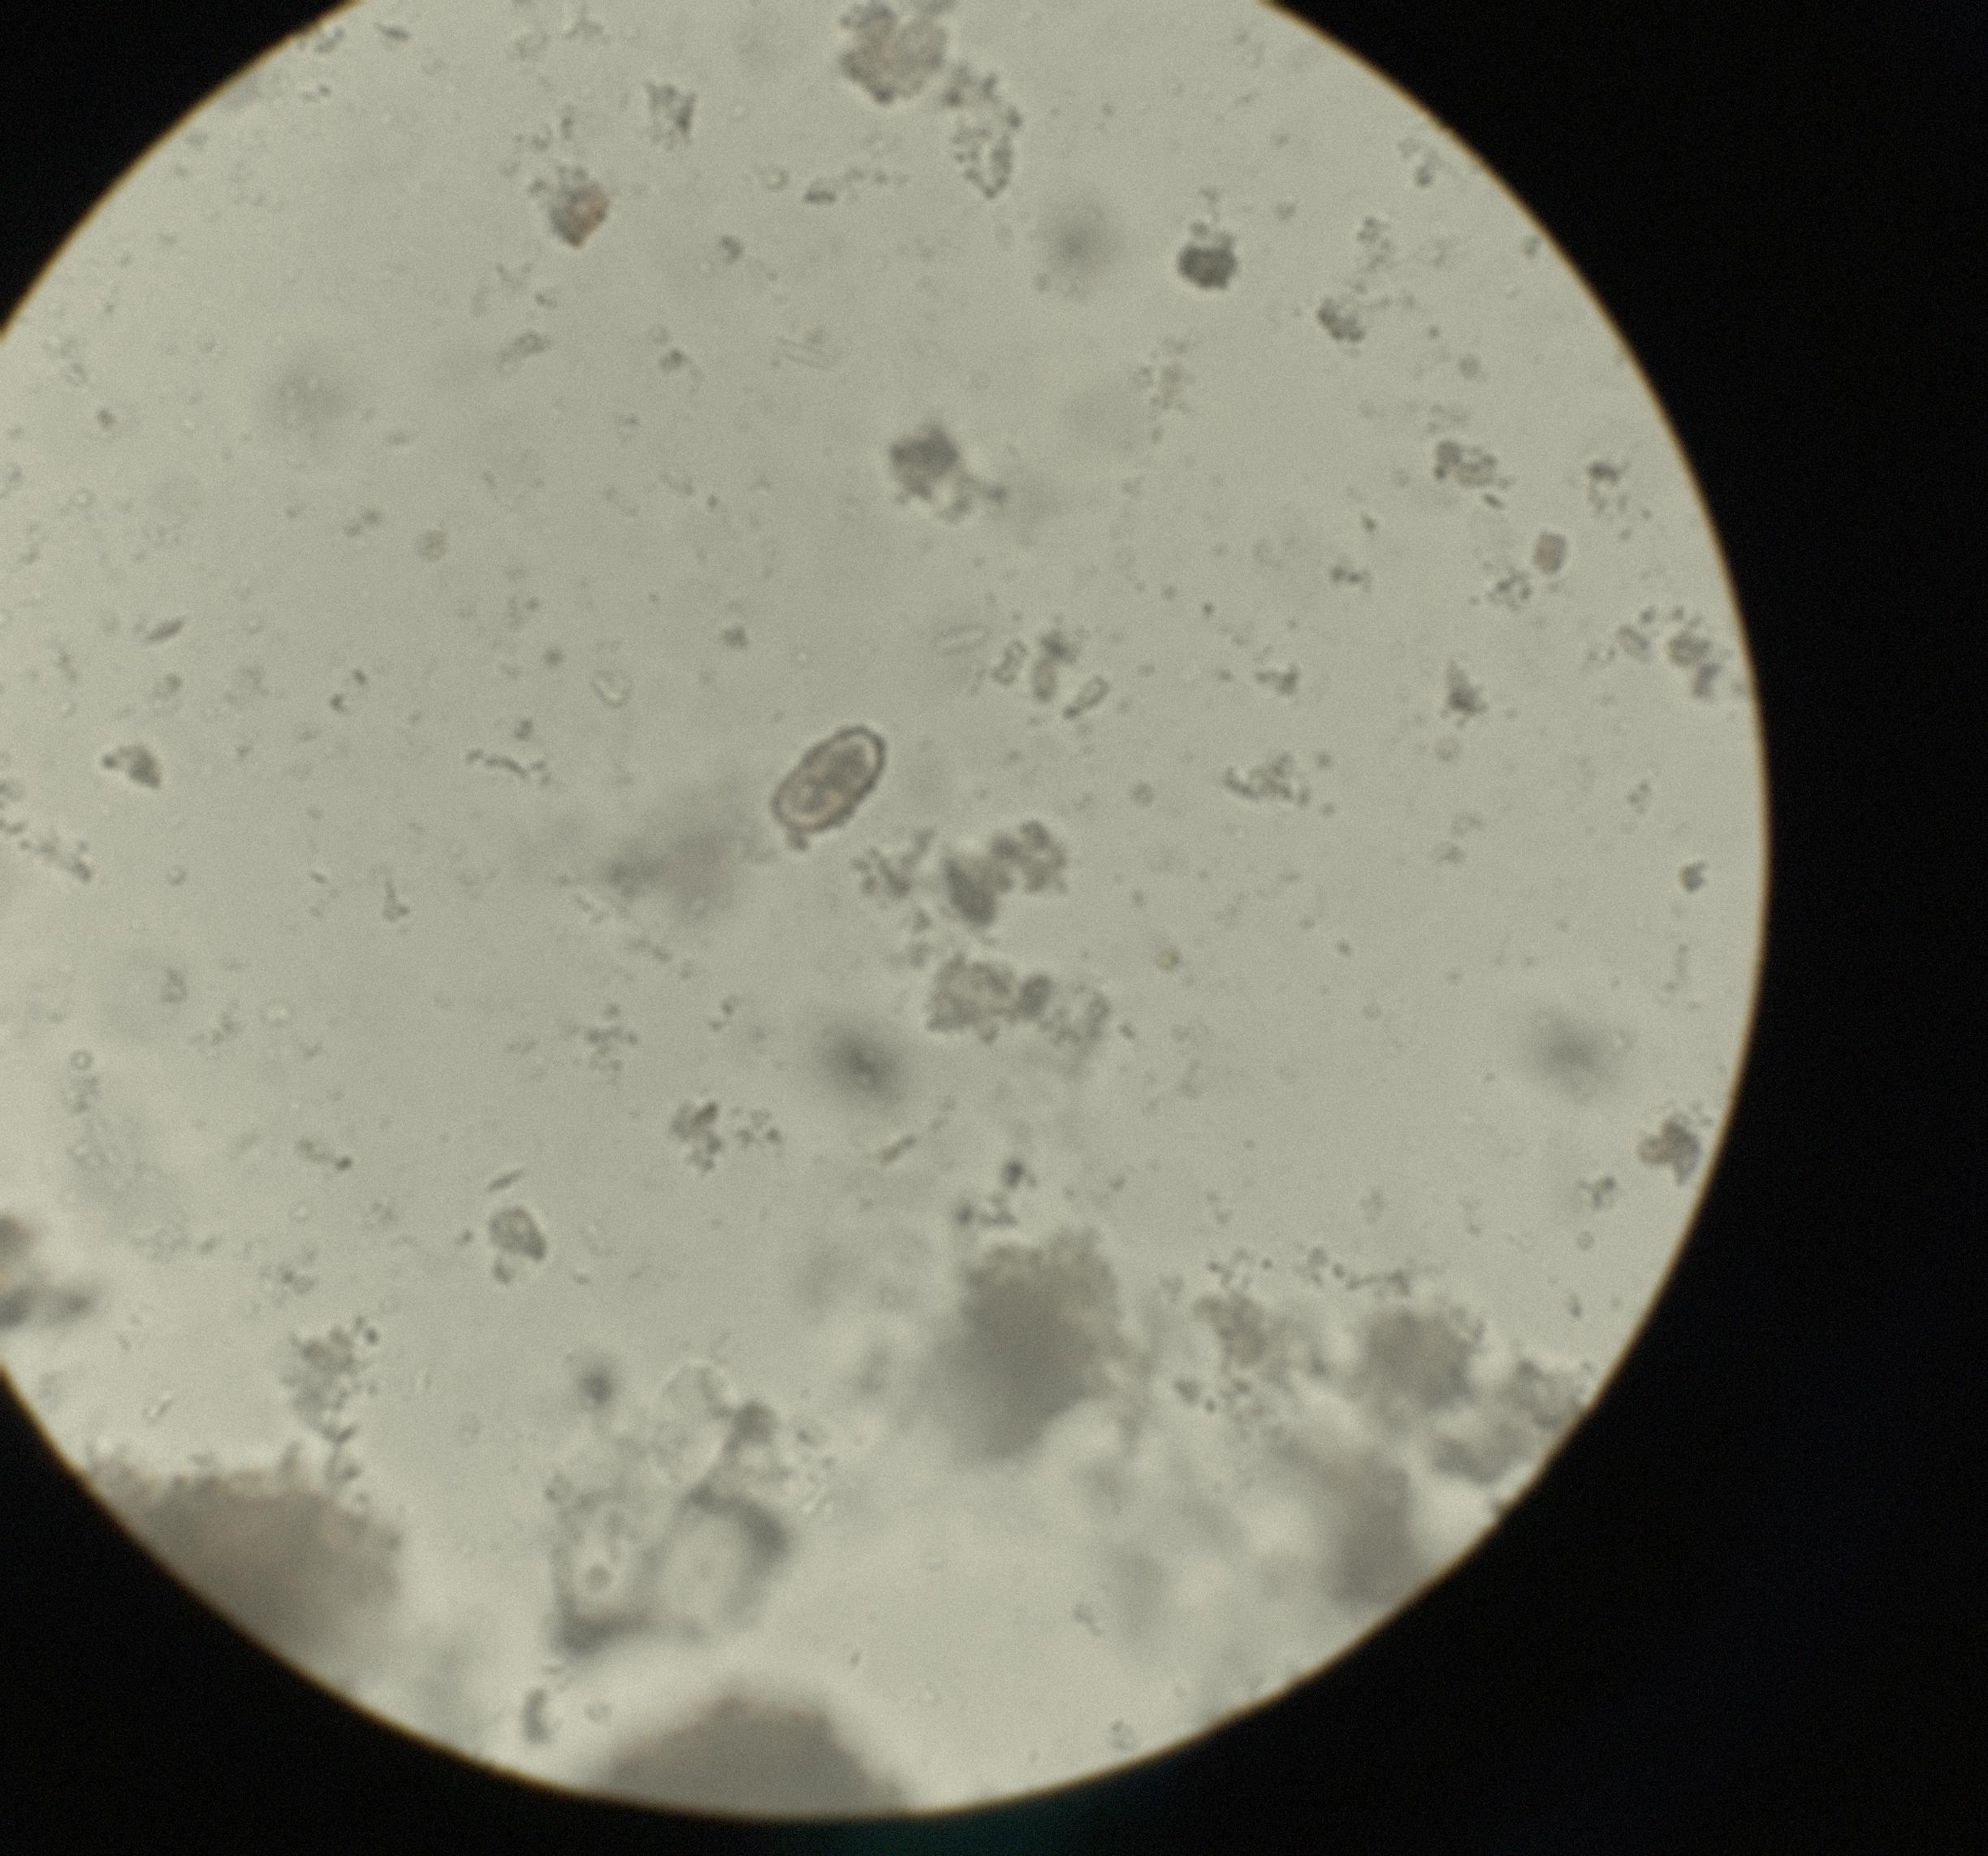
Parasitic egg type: Capillaria philippinensis